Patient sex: F
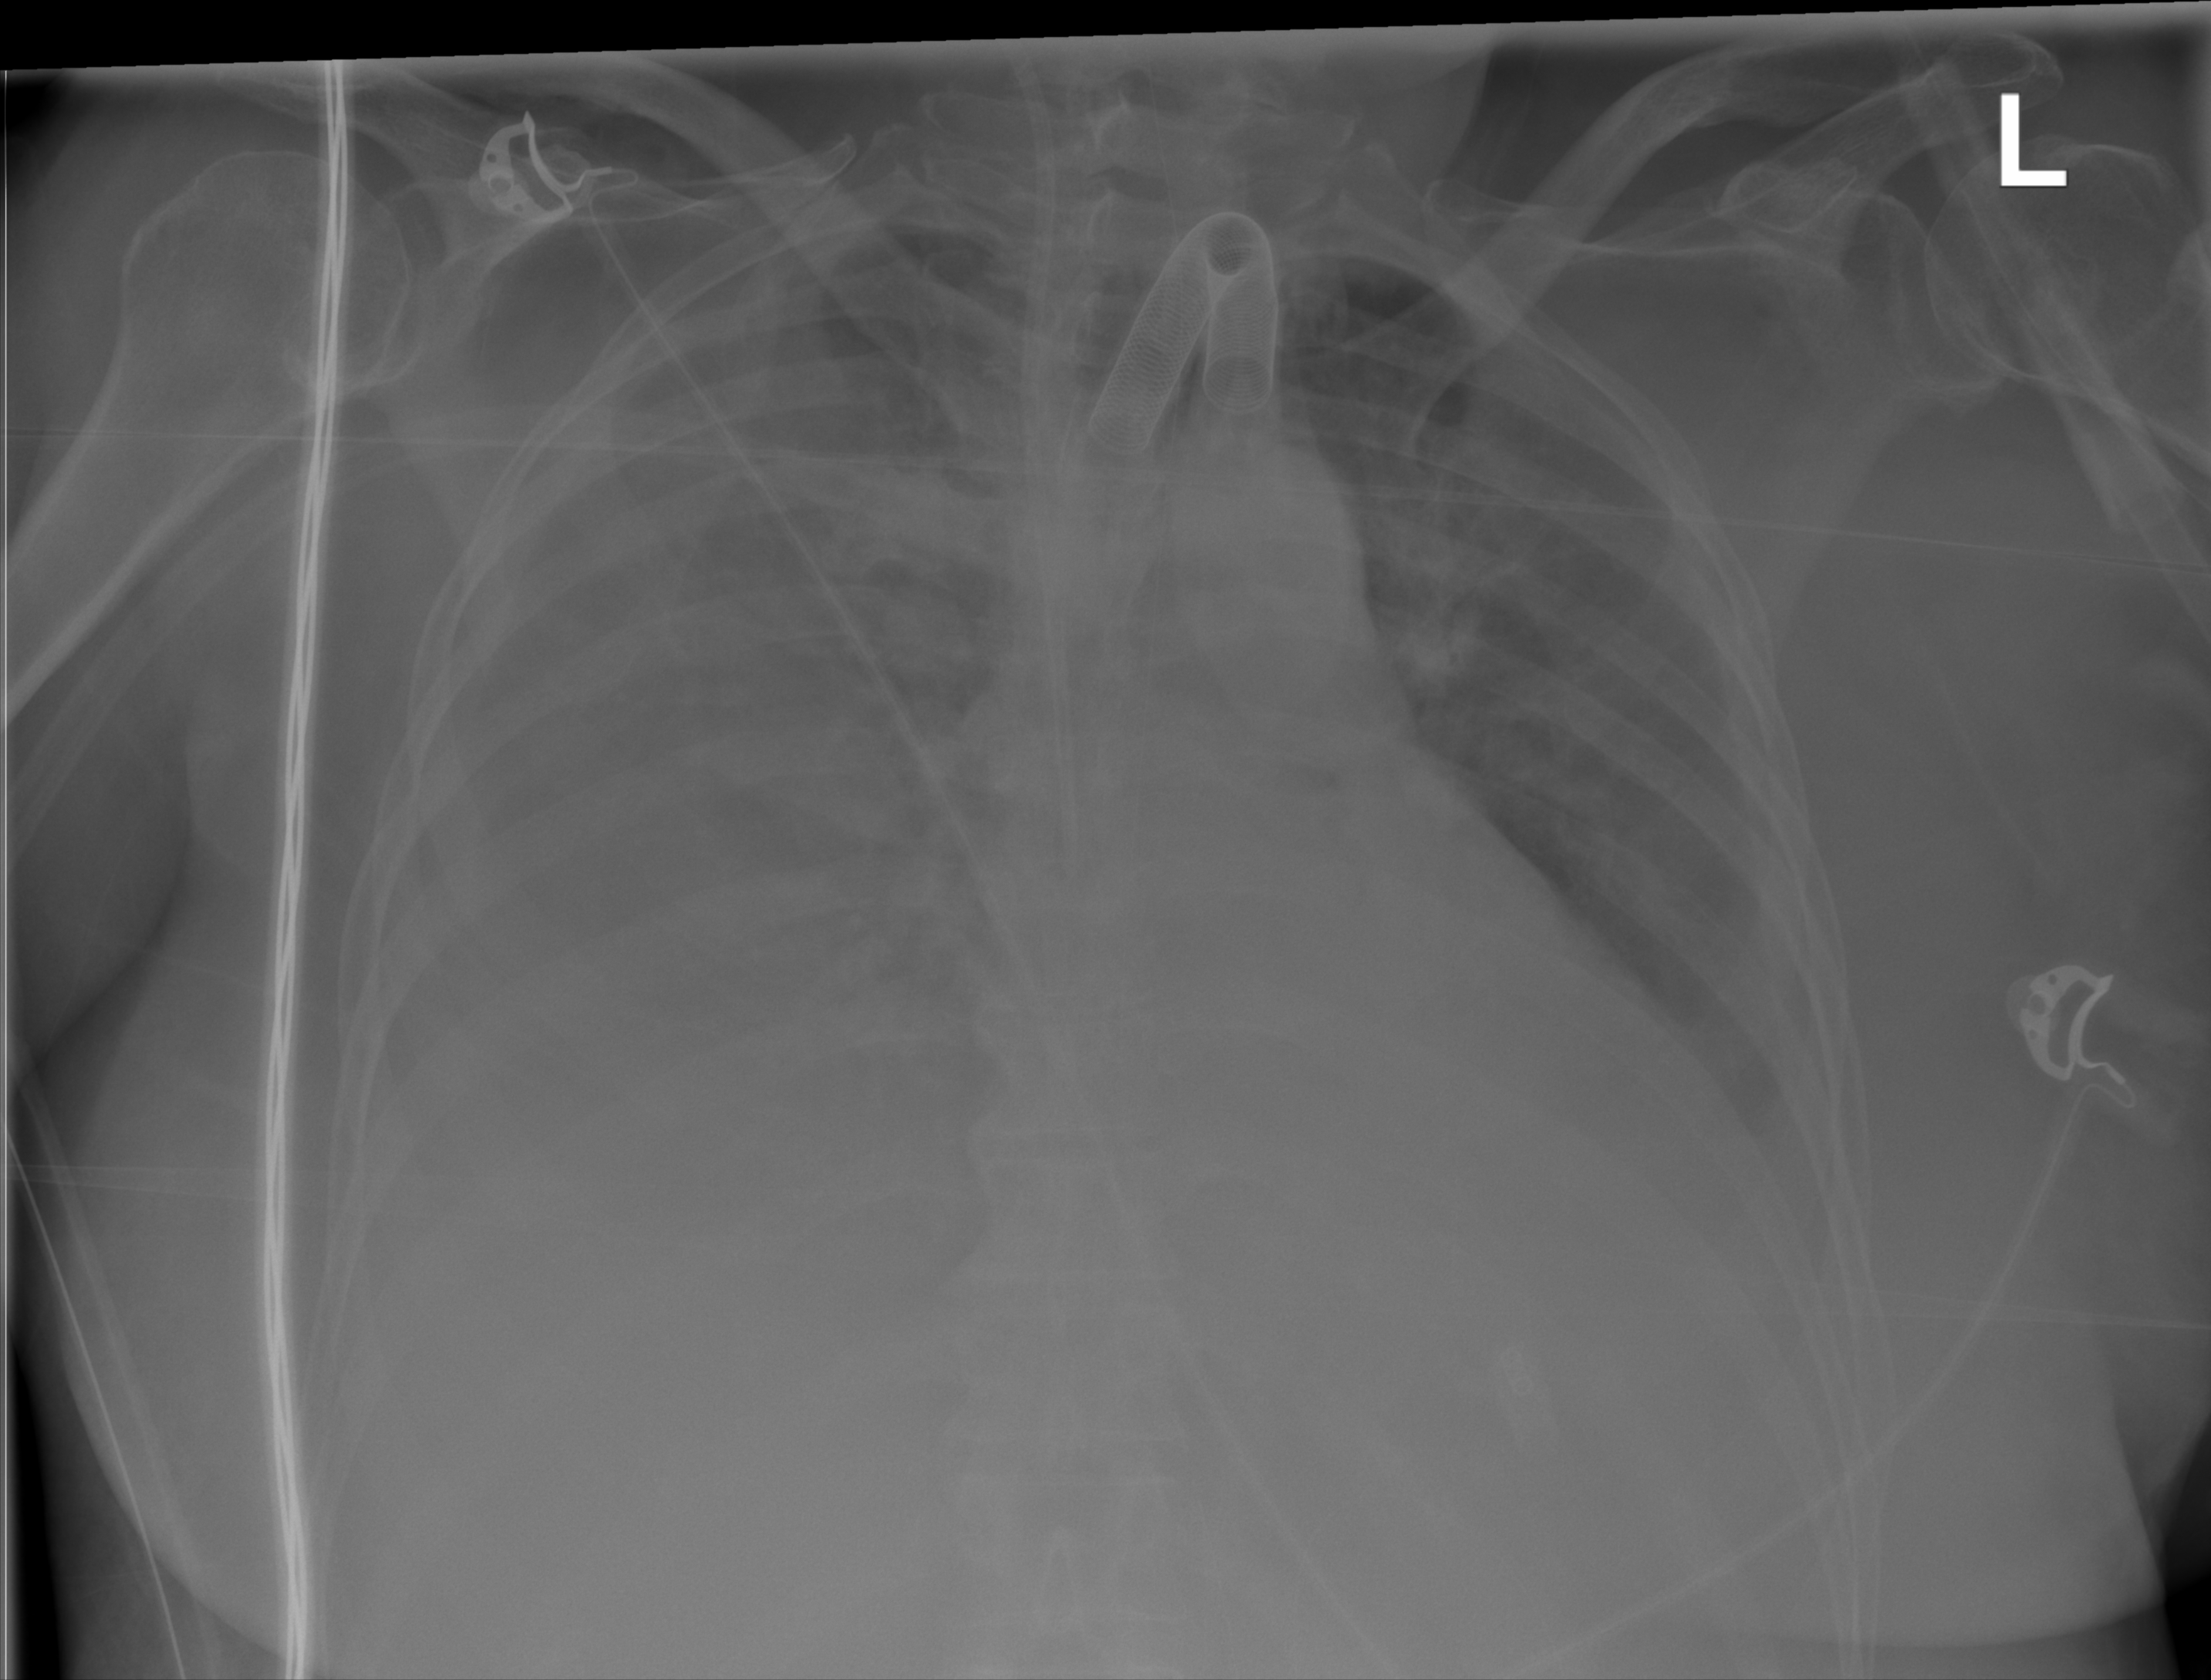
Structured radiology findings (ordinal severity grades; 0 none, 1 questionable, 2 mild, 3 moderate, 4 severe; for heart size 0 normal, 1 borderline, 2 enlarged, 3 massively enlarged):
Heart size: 2
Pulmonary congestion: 0
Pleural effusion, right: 3
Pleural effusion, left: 0
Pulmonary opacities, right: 0
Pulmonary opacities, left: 0
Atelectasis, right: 3
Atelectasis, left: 0